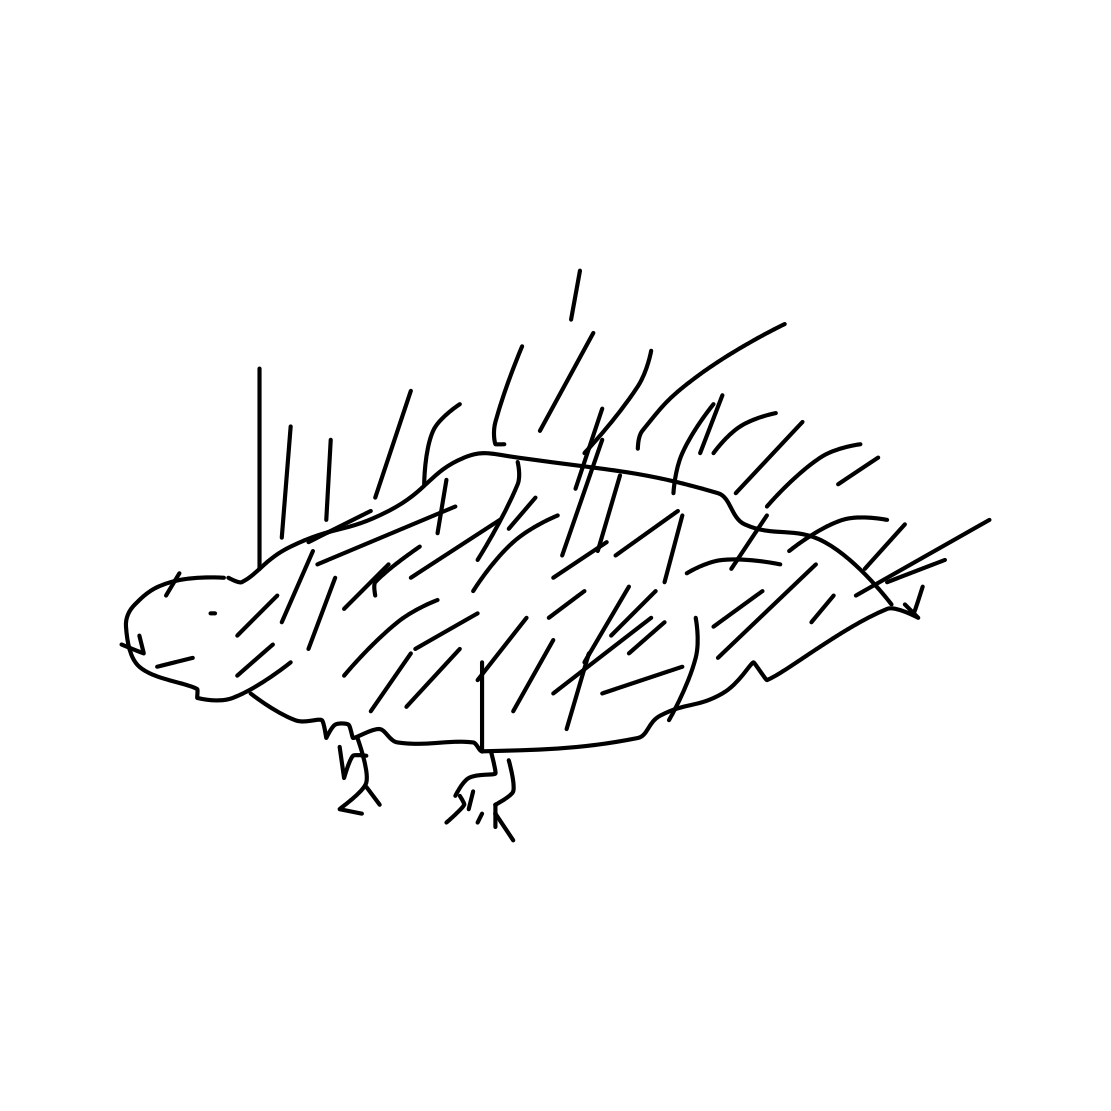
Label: hedgehog